Question: When I installed Microsoft Visual C++ and C# 2008 Express, I got "Microsoft Windows SDK for Windows Server 2008" added in.
I want to know if I can remove it and still have all the functionality of Visual C++/C#.

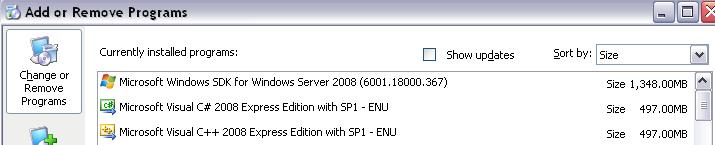
Answer: Strange, I remember it was shipped with Vista RTM headers (The Microsoft Windows Software Development Kit Update for Windows Vista version). Looks like Microsoft updated the SDK bundled with Express.
Anyway, the SDK is responsible for a lot of features in Visual Studio. For example, Visual Studio invokes sgen.exe to generate XML serializer assemblies, and call rc.exe to compile a resource script. Chances are you can't get away without it if you are not writing hello-world apps.